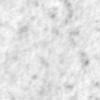
Label: no_change